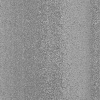
Atmospheric dust classification: dusty